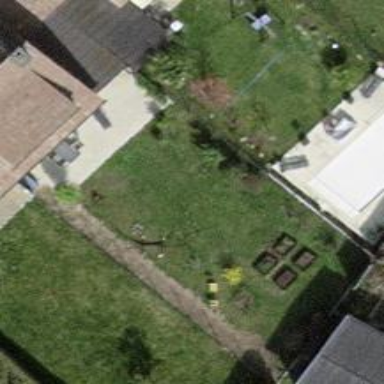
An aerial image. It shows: Garden enclosed by fence.